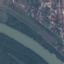
Label: River